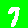
Digit: 7